【题型】解答题　【知识点】解析几何　【难度】hard
江南某公园内正在建造一座跨水拱桥，如平面图所示，现已经在地平面以上造好了一个外沿直径为 20 米的半圆形拱桥洞，地平面与拱桥洞外沿交于点 $A$ 与点 $B$. 现在准备以地平面上的点 $C$ 与点 $D$ 为起点建造上、下桥坡道，要求：① $|BD| = |AC|$; ② 在拱桥洞左侧建造平面图为直线的坡道，坡度为 $1:2\sqrt{2}$ (坡度为坡面的垂直高度和水平方向的距离的比); ③ 在拱桥洞右侧建造平面图为圆弧的坡道; ④ 在过桥的路面上骑车不颠簸.

(1) 请你设计一条过桥道路，画出大致的平面图，并用数学符号语言刻画与表达出来;

(2) 并按你的方案计算过桥道路的总长度; (精确到 0.1 米)

(3) 若整个过桥坡道的路面宽为 10 米，且铺设坡道全部使用混凝土，请设计出所铺设路面的相关几何体，提出一个实际问题，写出解决该问题的方案，并说明理由 (如果需要，可通过假设的运算结果列式说明，不必计算).
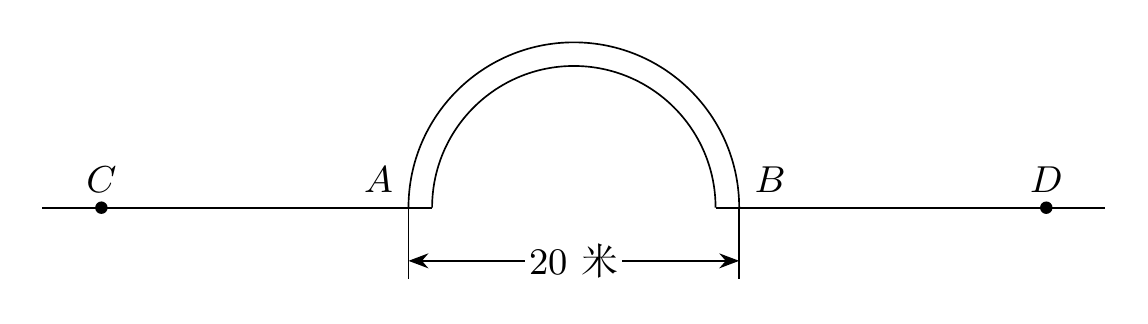
【解答】
【详解】（1）解法 1、如图所示，以线段 $AB$ 的中点 $O$ 为坐标原点建立平面直角坐标系，\\
则，圆 $O$ 的方程为 $x^2 + y^2 = 100$，\\
由 $\tan C = \frac{1}{2\sqrt{2}}$，$OE = 10$ 得 $CE = 20\sqrt{2}$，$CO = 30$，\\
过点 $C$ 作圆 $O$ 的切线 $DE$，切点为 $E$，直线 $CE$ 的斜率为 $\frac{1}{2\sqrt{2}}$，其方程为 $y = \frac{1}{2\sqrt{2}}(x+30)$，\\
所以直线 $OE$ 的斜率为 $-2\sqrt{2}$，其方程为 $y = -2\sqrt{2}x$，将其代入 $x^2 + y^2 = 100$，\\
得点 $E$ 的坐标为 $\left( -\frac{10}{3}, \frac{20\sqrt{2}}{3} \right)$，\\
经过点 $D$ 作圆 $M$ 与圆 $O$ 切于点 $F$（圆 $O$ 与 $y$ 轴的交点），设圆 $M$ 的半径为 $r$，\\
则 $OD^2 + OM^2 = DM^2$，即 $30^2 + (r-10)^2 = r^2$，解得 $r = 50$，\\
所以，圆 $M$ 的方程为 $x^2 + (y+40)^2 = 50^2$，\\
故用函数表示过桥道路为 $y = \begin{cases} \frac{1}{2\sqrt{2}}(x+30), -30 \le x < -\frac{10}{3} \\ \sqrt{100-x^2}, -\frac{10}{3} \le x < 0 \\ \sqrt{2500-x^2} - 40, 0 \le x \le 30 \end{cases}$.

解法 2、如图所示，以线段 $AB$ 的中点 $O$ 为坐标原点建立平面直角坐标系，\\
作圆 $N$ 与 $x$ 轴相切于点 $D$，并和圆 $O$ 切于点 $G$，\\
设圆 $M$ 的半径为 $r$，则 $OD^2 + DN^2 = ON^2$，即 $30^2 + r^2 = (r+10)^2$，解得 $r = 40$，\\
所以圆 $N$ 的方程为 $(x-30)^2 + (y-40)^2 = 40^2$，\\
将直线 $OG$ 的方程代入 $x^2 + y^2 = 100$ 得，点 $G$ 的坐标为 $(6,8)$，\\
所以用函数表示过桥道路为 $y = \begin{cases} \frac{1}{2\sqrt{2}}(x+30), -30 \le x < -\frac{10}{3} \\ \sqrt{100-x^2}, -\frac{10}{3} \le x < 6 \\ \sqrt{1600-(x-30)^2} + 40, 6 \le x \le 30 \end{cases}$.

（2）解法 1：由点 $E$ 的坐标为 $\left( -\frac{10}{3}, \frac{20\sqrt{2}}{3} \right)$，得 $\angle EOF = \frac{\pi}{2} - \arctan 2\sqrt{2}$，\\
所以圆弧 $EF$ 的长为 $10 \left( \frac{\pi}{2} - \arctan 2\sqrt{2} \right) \approx 3.398$，\\
由点 $D$ 的坐标为 $(30,0)$，点 $M$ 的坐标为 $(0,-40)$，得 $\angle DMF = \arctan \frac{3}{4}$，\\
所以圆弧 $FD$ 的长为 $50 \arctan \frac{3}{4} \approx 32.175$，\\
所以过桥道路的总长度为 $20\sqrt{2} + 10 \left( \frac{\pi}{2} - \arctan 2\sqrt{2} \right) + 50 \arctan \frac{3}{4} \approx 63.9\text{ m}$；

解法 2：因为 $\overrightarrow{OE} = \left( -\frac{10}{3}, \frac{20\sqrt{2}}{3} \right)$，$\overrightarrow{OG} = (6,8)$，\\
则 $\cos \langle \overrightarrow{OE}, \overrightarrow{OG} \rangle = \frac{\overrightarrow{OE} \cdot \overrightarrow{OG}}{|\overrightarrow{OE}| |\overrightarrow{OG}|} = \frac{-3+8\sqrt{2}}{15}$，即 $\langle \overrightarrow{OE}, \overrightarrow{OG} \rangle = \arccos \frac{-3+8\sqrt{2}}{15}$，\\
所以圆弧 $EG$ 的长为 $10 \arccos \frac{-3+8\sqrt{2}}{15} \approx 9.833$，\\
又由点 $G$ 的坐标为 $(6,8)$，得 $\angle OND = \frac{\pi}{2} - \arctan \frac{4}{3}$，\\
所以圆弧 $GD$ 的长为 $40 \left( \frac{\pi}{2} - \arctan \frac{4}{3} \right) \approx 25.740$，\\
所以过桥道路的总长度为 $20\sqrt{2} + 10 \arccos \frac{-3+8\sqrt{2}}{15} + 40 \left( \frac{\pi}{2} - \arctan \frac{4}{3} \right) \approx 63.9\text{ m}$.

（3）解：设计让桥的侧面所在平面垂直于地平面，则桥拱左侧铺设的是以曲边形 $ACE$ 为底面，高为 10 米的柱体；桥拱右侧铺设的是以曲边形 $BDF$（$BDG$）为底面，高为 10 米的柱体，\\
提问：铺设坡道共需要混凝土多少立方米？\\
方案 1：$S_{\text{曲边形 } ACE} = S_{\triangle COE} - S_{\text{扇形 } AOE}$，$S_{\text{曲边形 } BDF} = S_{\text{扇形 } DMF} - S_{\triangle DOM} - S_{\text{扇形 } BOF}$，\\
所以，铺设过桥路需要混凝土 $10 \cdot (S_{\triangle COE} - S_{\text{扇形 } AOE} + S_{\text{扇形 } DMF} - S_{\triangle DOM} - S_{\text{扇形 } BOF})\text{ m}^3$. \\
方案 2：$S_{\text{曲边形 } ACE} = S_{\triangle COE} - S_{\text{扇形 } AOE}$，$S_{\text{曲边形 } BDG} = S_{\triangle ODN} - S_{\text{扇形 } DNG} - S_{\text{扇形 } BOG}$，\\
所以，铺设过桥路需要混凝土 $10 \cdot (S_{\triangle COE} - S_{\text{扇形 } AOE} + S_{\triangle ODN} - S_{\text{扇形 } DNG} - S_{\text{扇形 } BOG})\text{ m}^3$.

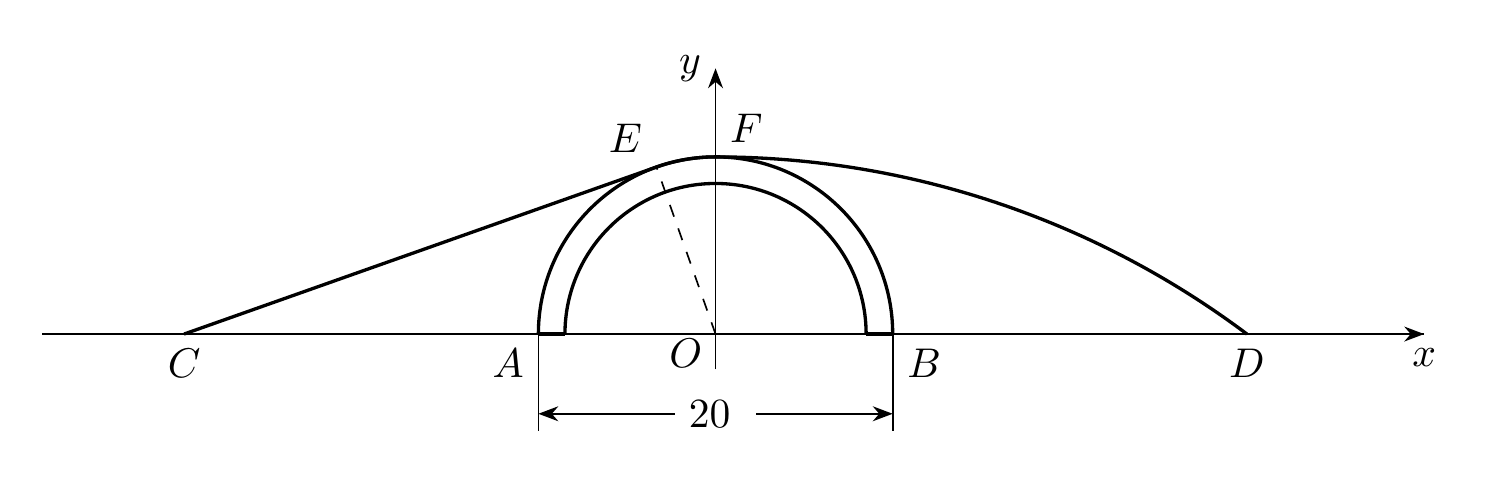
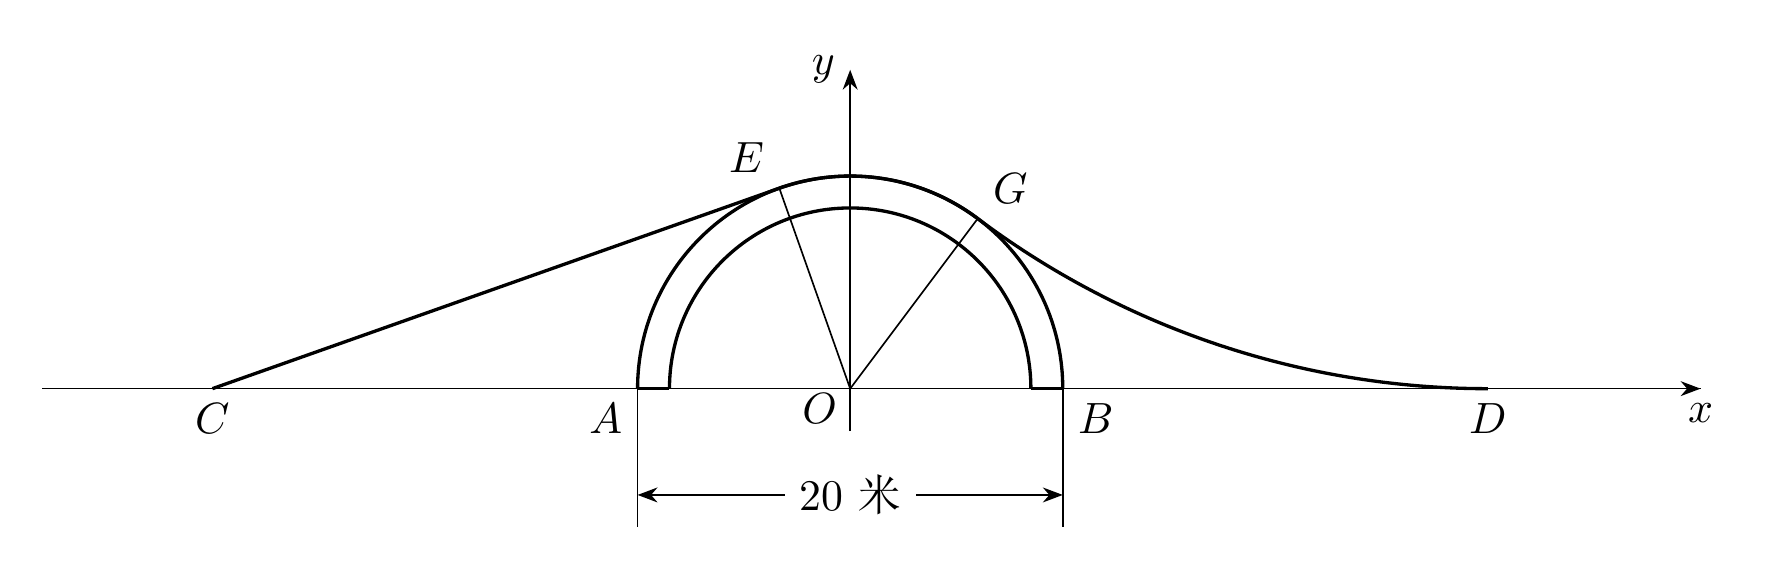